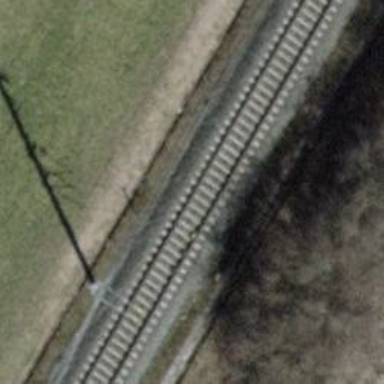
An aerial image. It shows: Railway signal.